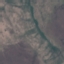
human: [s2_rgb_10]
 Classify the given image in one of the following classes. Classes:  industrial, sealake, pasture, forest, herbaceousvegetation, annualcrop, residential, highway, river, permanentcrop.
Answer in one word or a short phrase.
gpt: HerbaceousVegetation